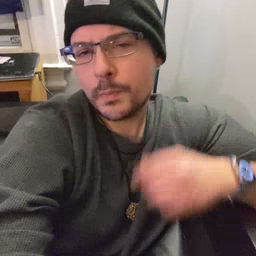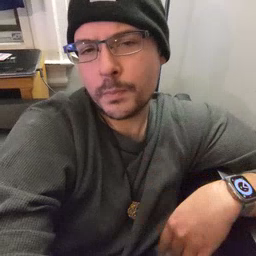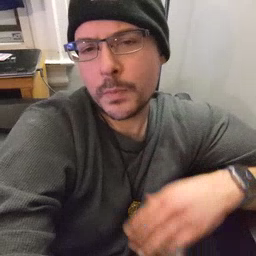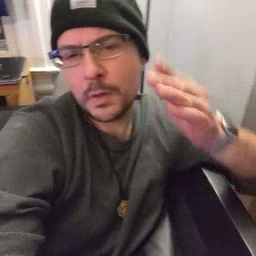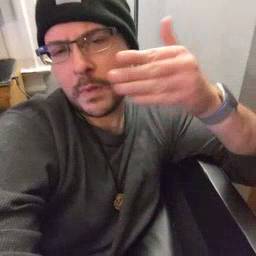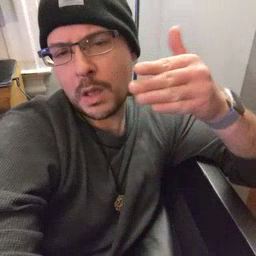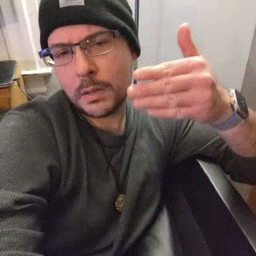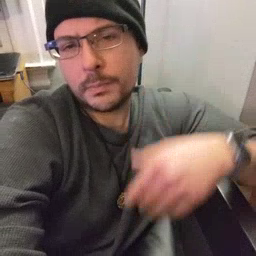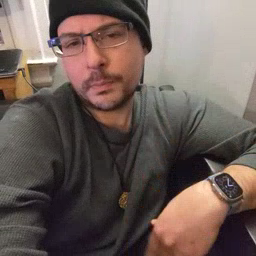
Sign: flag